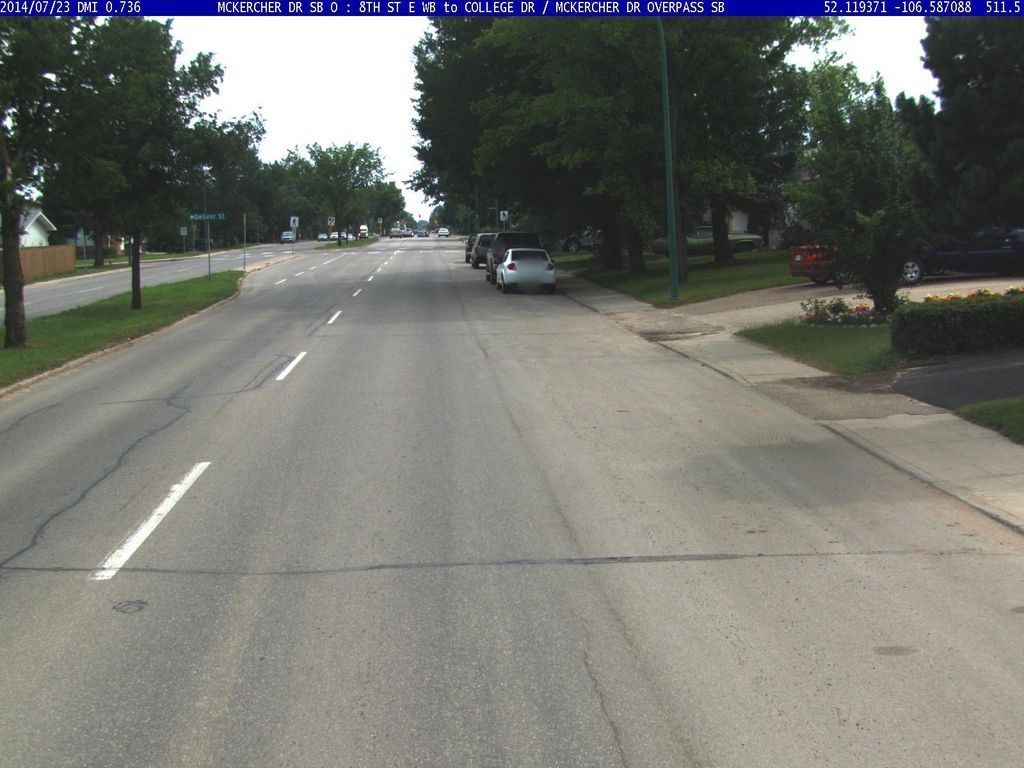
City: saskatoon